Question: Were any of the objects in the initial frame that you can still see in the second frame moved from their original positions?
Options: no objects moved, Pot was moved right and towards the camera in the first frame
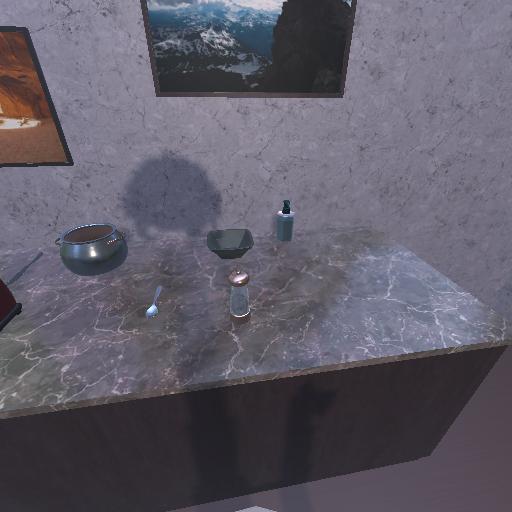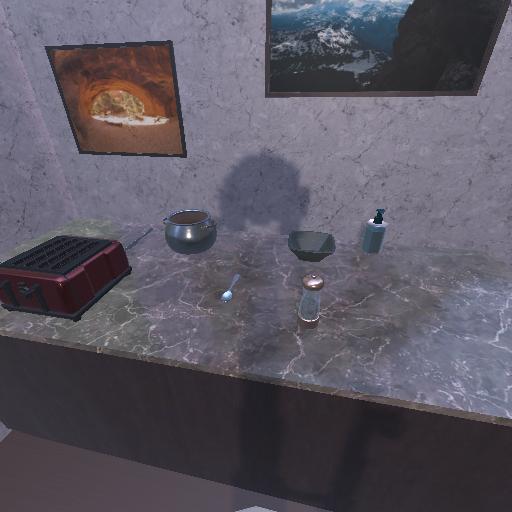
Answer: no objects moved